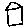
Label: house